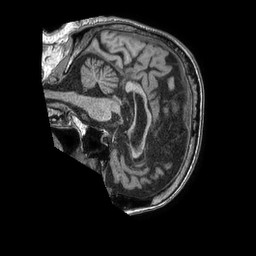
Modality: T1w
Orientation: sagittal
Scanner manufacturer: philips
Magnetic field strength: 1.5 T
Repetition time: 0.007592 s
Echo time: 0.003463 s